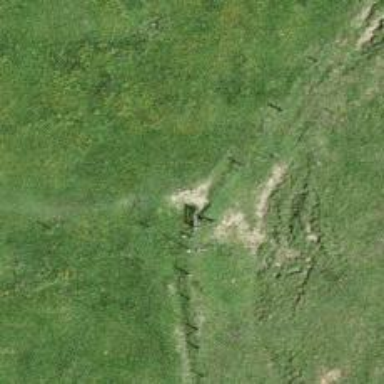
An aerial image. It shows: Path covered with grass.